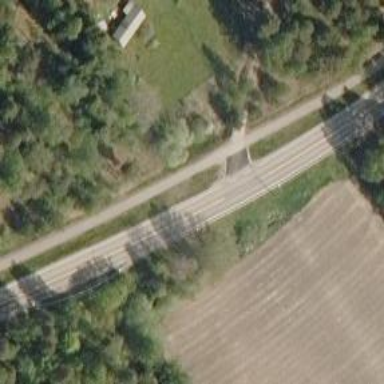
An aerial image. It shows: Footway with crossing.